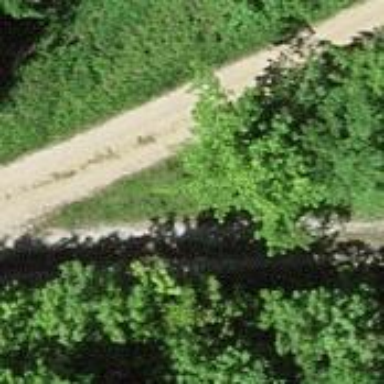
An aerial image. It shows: Unpaved track with grade3 tracktype.